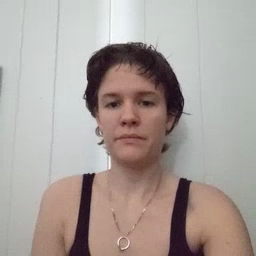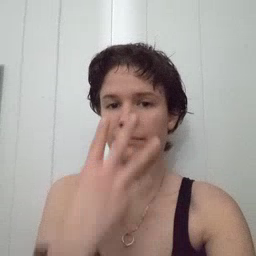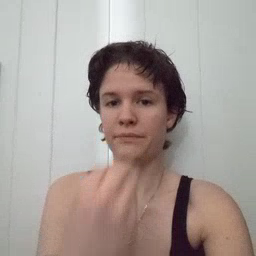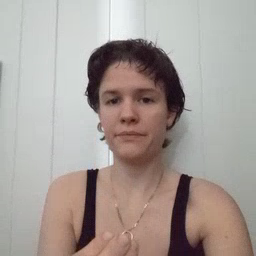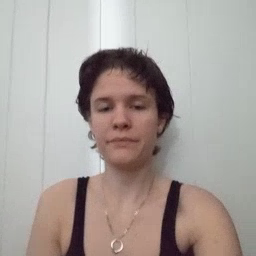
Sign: wolf